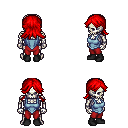
a pixel art fantasy rpg character, male body template, skeleton, blue vest, red pants, red loose hair, black shoes, four views (front, back, left, right), 2x2 character sprite sheet, small pixel art, hard edges, no anti-aliasing